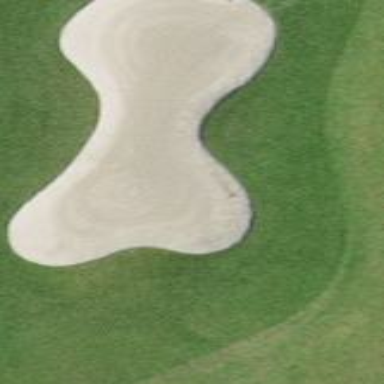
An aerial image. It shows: Golf bunker filled with sandy terrain.